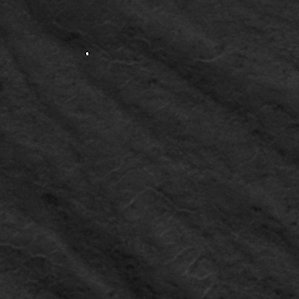
Label: frost